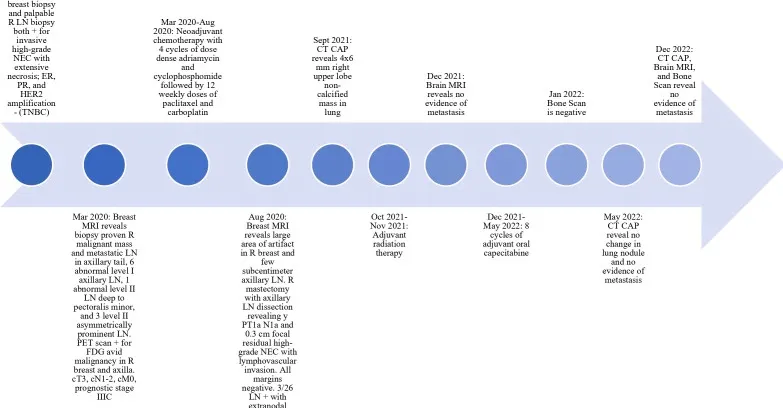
Timeline of Patient Diagnosis and Treatment. LN, lymph node; CT CAP, CT of chest/abdomen/pelvis; TNBC, triple negative breast cancer; NEC, neuroendocrine carcinoma.
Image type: chart (chart)